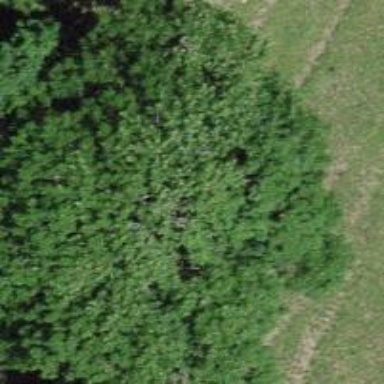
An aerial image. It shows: Beautiful tree in nature.